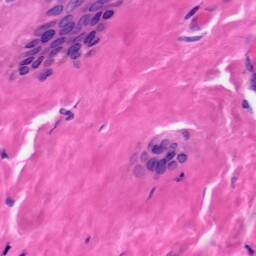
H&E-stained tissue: Skin